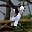
Label: 4